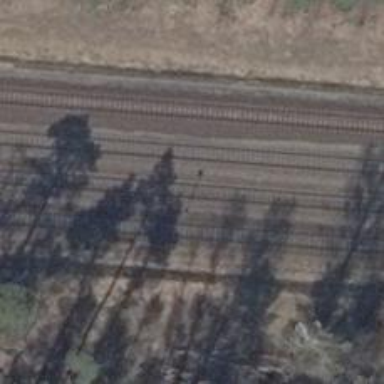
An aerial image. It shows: Railway signal.